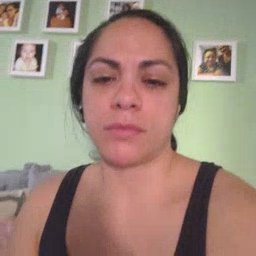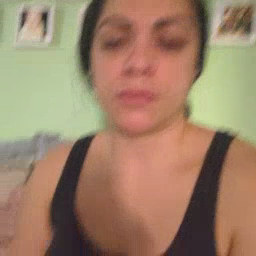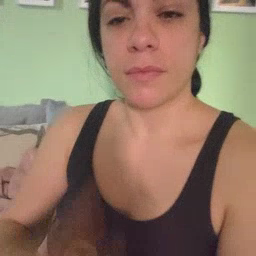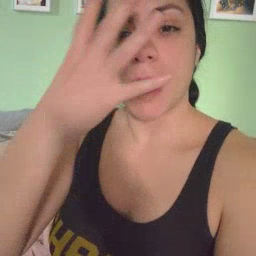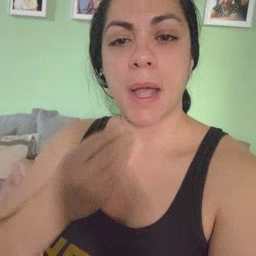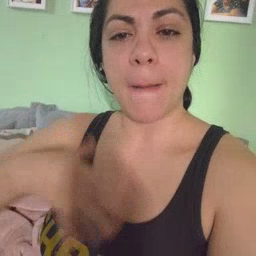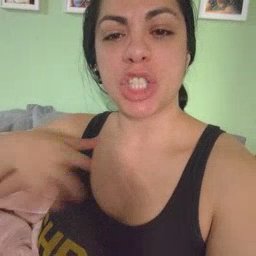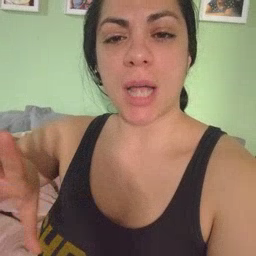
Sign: pajamas